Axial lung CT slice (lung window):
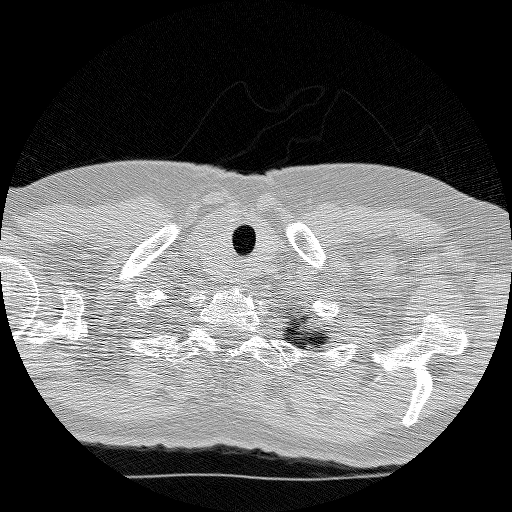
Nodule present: no